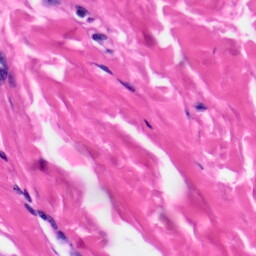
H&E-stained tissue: Skin